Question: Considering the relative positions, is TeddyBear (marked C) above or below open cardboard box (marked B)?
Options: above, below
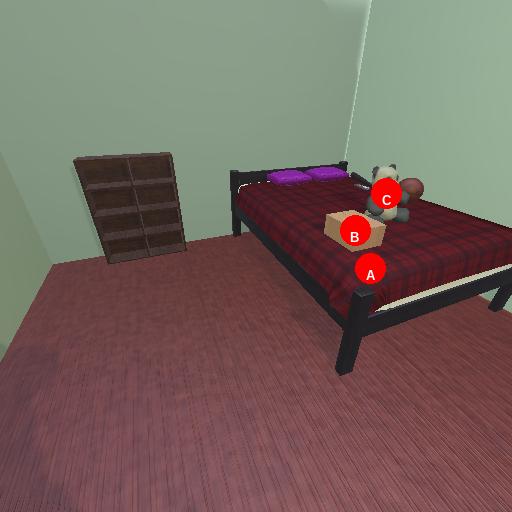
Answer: above